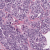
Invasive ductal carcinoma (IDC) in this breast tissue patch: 1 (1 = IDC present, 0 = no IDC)